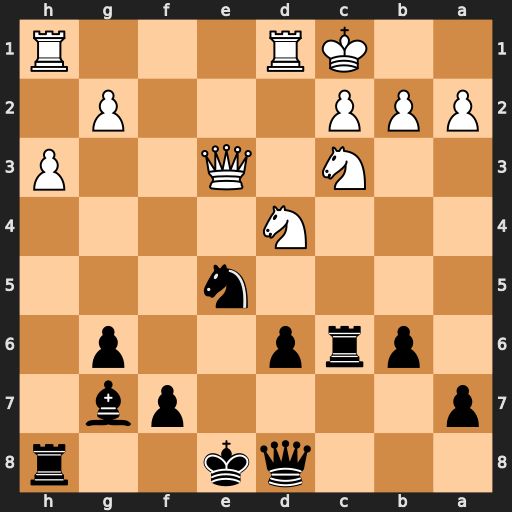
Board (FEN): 3qk2r/p4pb1/1prp2p1/4n3/3N4/2N1Q2P/PPP3P1/2KR3R
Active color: b
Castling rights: k
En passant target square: -
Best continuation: Bh6 Qxh6 Rxh6